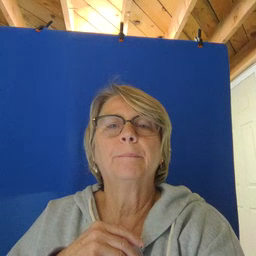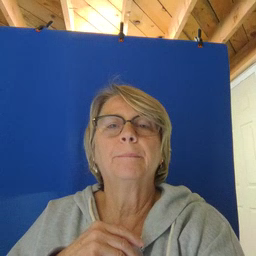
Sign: sleep